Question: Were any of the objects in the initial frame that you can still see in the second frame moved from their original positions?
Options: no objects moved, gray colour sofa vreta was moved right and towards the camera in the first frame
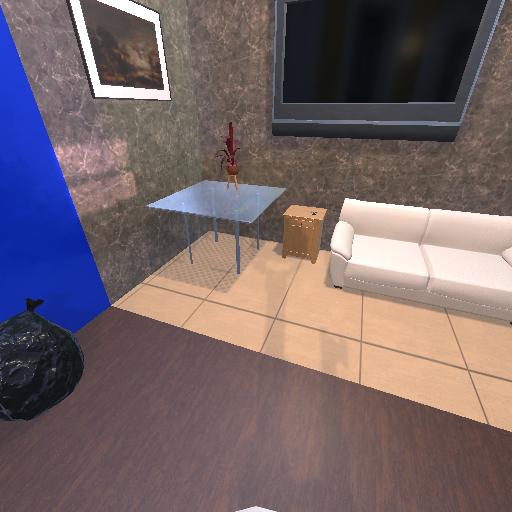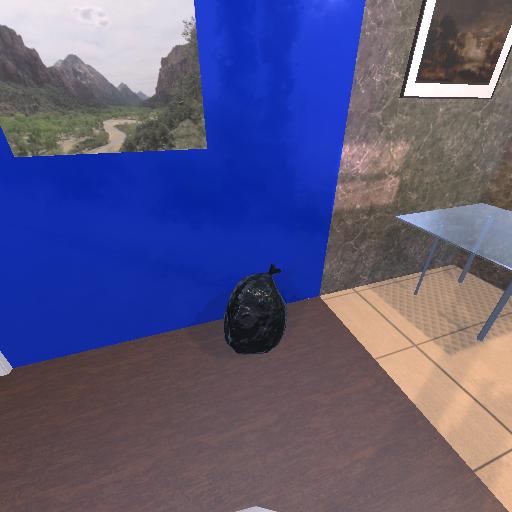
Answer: no objects moved